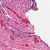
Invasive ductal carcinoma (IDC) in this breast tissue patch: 0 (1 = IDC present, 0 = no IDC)